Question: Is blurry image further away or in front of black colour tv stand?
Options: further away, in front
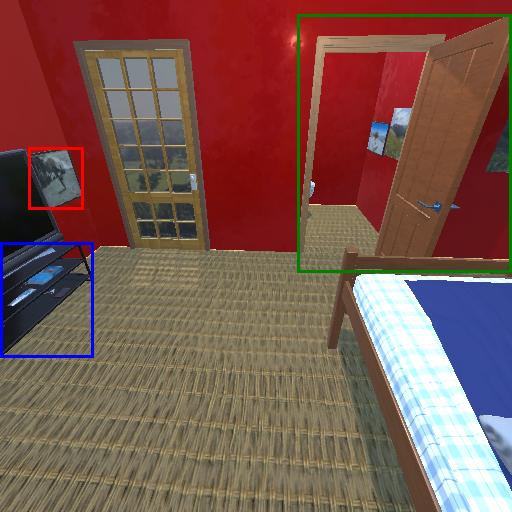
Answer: further away